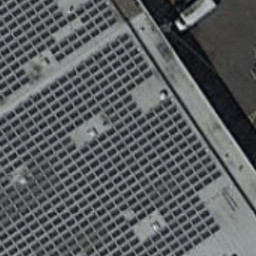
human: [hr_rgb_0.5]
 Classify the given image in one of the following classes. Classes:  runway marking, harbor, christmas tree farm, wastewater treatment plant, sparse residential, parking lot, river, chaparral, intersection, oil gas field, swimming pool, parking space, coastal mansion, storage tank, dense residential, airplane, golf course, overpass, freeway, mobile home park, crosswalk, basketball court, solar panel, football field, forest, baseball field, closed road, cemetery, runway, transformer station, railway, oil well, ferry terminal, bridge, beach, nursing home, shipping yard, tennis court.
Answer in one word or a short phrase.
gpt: solar panel